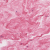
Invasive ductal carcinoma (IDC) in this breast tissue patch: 0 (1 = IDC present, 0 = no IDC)